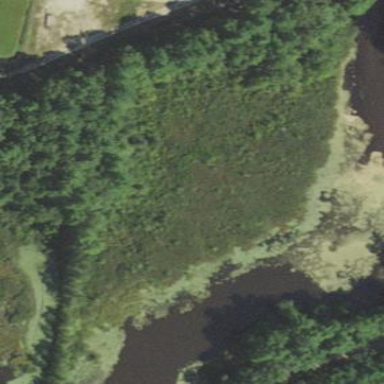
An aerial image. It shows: Marshy wetland area.